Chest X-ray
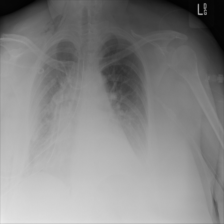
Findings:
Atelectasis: negative
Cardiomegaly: negative
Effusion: negative
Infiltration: negative
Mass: negative
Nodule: negative
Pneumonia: negative
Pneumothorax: negative
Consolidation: negative
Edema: negative
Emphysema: negative
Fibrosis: negative
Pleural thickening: negative
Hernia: negative